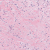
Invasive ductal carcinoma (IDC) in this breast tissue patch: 0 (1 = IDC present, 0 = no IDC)